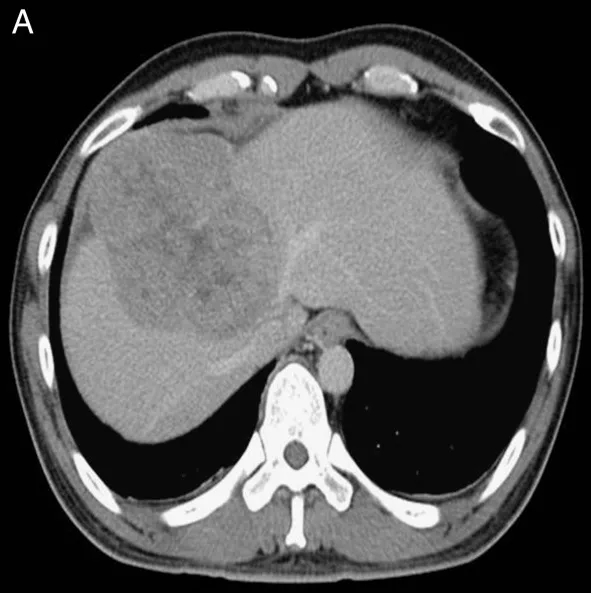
Computed tomography (CT) scan images before surgery. (A) Large liver tumor with diaphragmatic invasion and occlusion of the middle hepatic vein.
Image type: radiology (ct)